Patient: sex M, age 61
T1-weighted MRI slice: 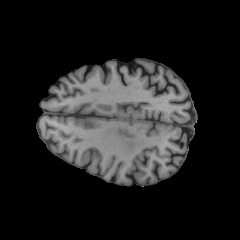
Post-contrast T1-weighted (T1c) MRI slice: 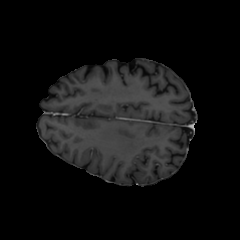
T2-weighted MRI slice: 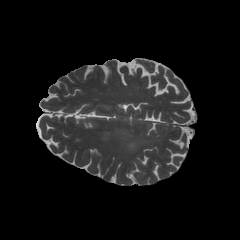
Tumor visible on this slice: yes
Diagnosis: Astrocytoma, IDH-wildtype
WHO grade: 3